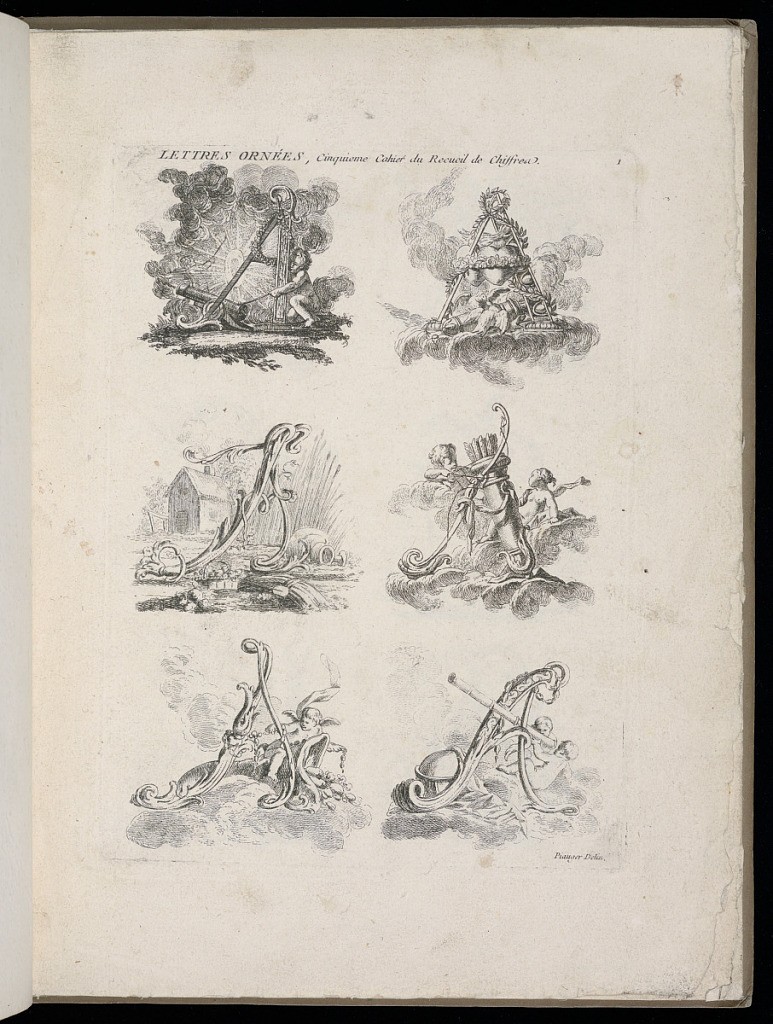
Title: Designs for the Letter A
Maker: Jean Baptiste Piauger, French, active 1760s
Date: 1767
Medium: Etching and engraving on laid paper
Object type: Print
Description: A plate of six designs for the letter ‘A' from a series of decorative letters, published in Pouget's ‘Dictionnaire des chifres […]'. The plate features six ornamental inhabited letter designs, two per row for the letter ‘A', featuring putti, arrows, garlands of flowers, hearts, rural landscapes, a canon, telescope, globe, and a cornucopia, with rococo ornament, such as fleurons, leaf scrolls, ribbons and friezes. The title is lettered above, the plate is signed and numbered.